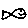
Label: fish